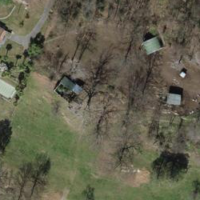
EUNIS habitat code: 41
Species observed at this site:
Ilex aquifolium